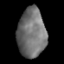
Tissue: lung
Cell type: Epithelial cells
Senescence score: 0.2297
Nuclear area (px): 1354
Mean DAPI intensity: 113.214